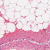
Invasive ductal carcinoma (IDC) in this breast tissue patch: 0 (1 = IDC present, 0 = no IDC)